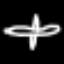
Label: airplane